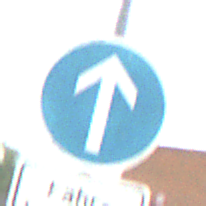
Verkehrszeichen: VorgeschriebeneFahrtrichtungGeradeaus
Zusatzzeichen unten: SonstigeFahrzeugePersonengruppenFrei4
Umgebung: Outdoor, Suburban
Tageszeit: Midday
Wetter: PartlyCloudy
Licht: Natural
Jahreszeit: Summer
Kontrast: HighContrast